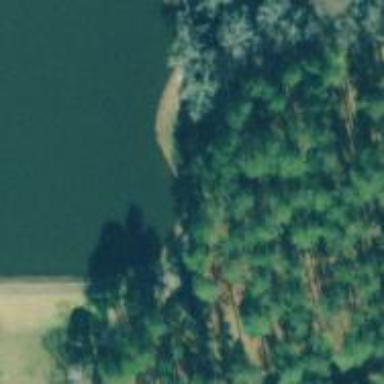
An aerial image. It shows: Reservoir area.